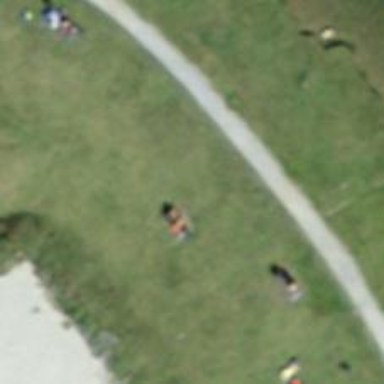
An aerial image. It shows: Bench.